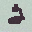
Label: 2